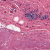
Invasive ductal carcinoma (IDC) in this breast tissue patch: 0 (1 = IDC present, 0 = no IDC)